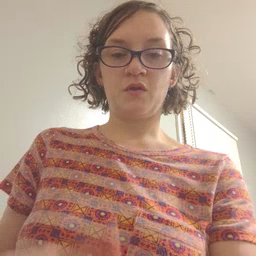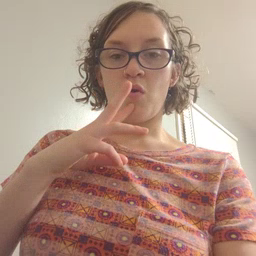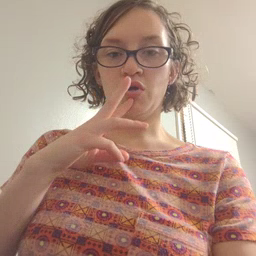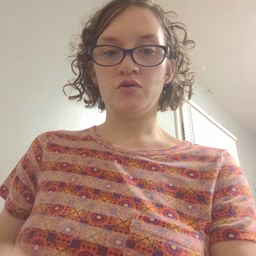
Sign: water